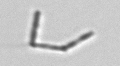
Label: Nanoneis